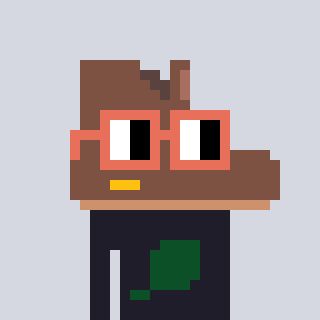
a pixel art character with square orange glasses, a boot-shaped head and a grayscale-colored body on a cool background